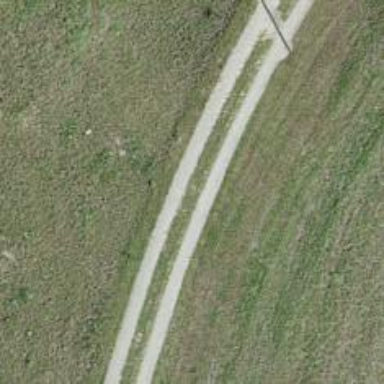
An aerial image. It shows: Track with fine gravel surface graded as grade 2.